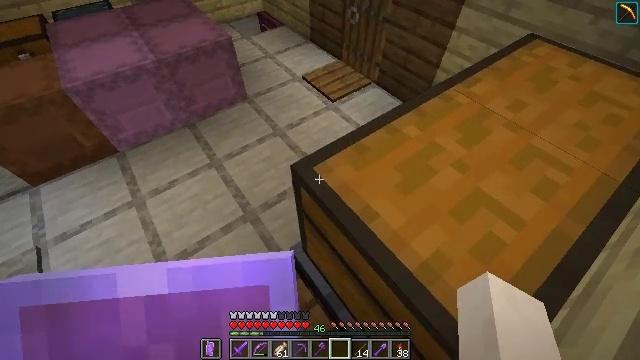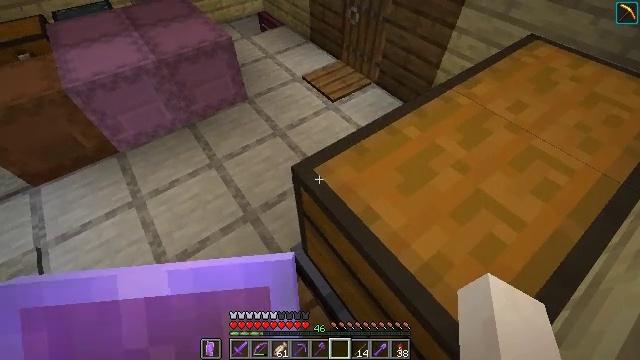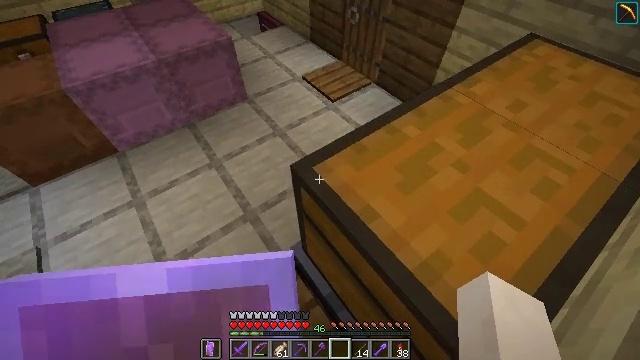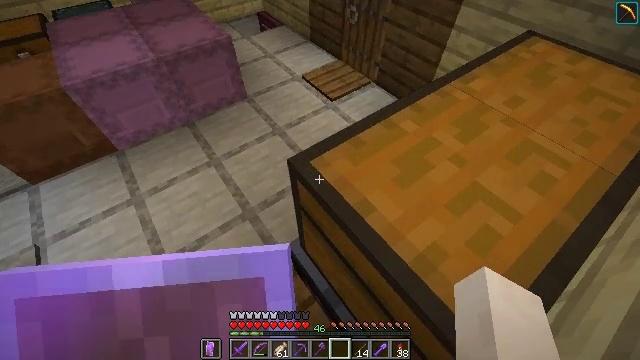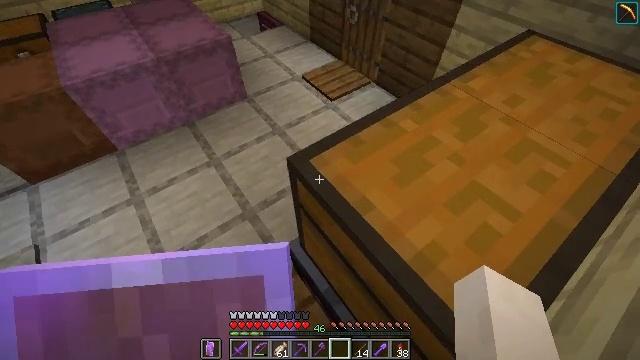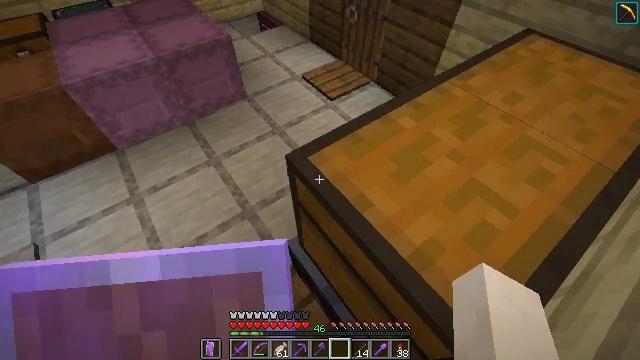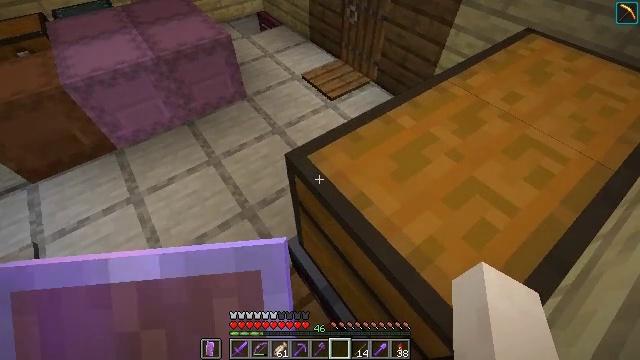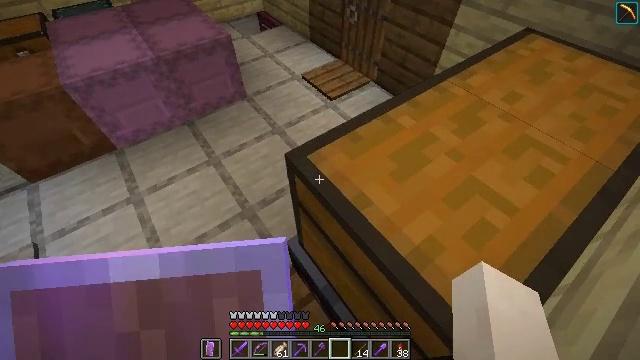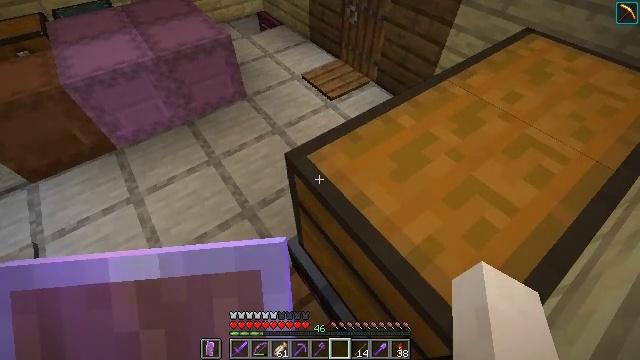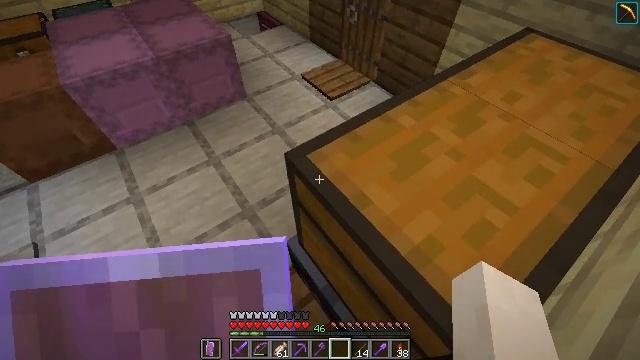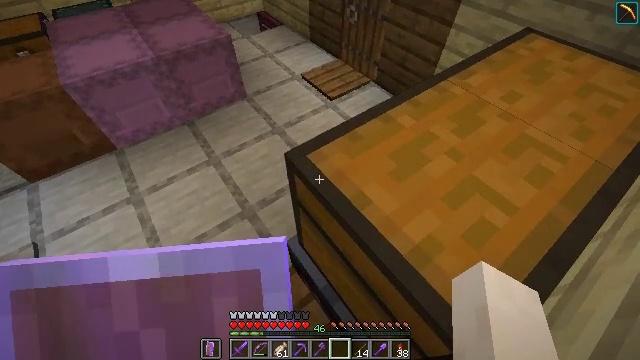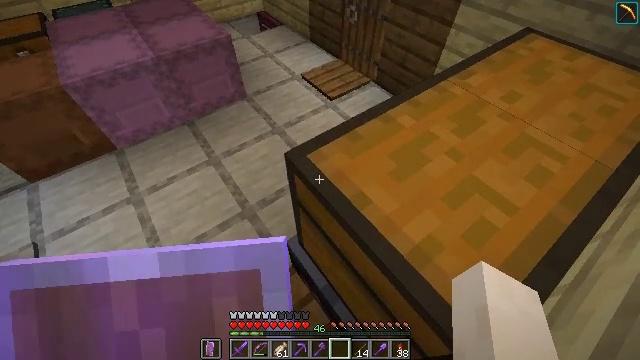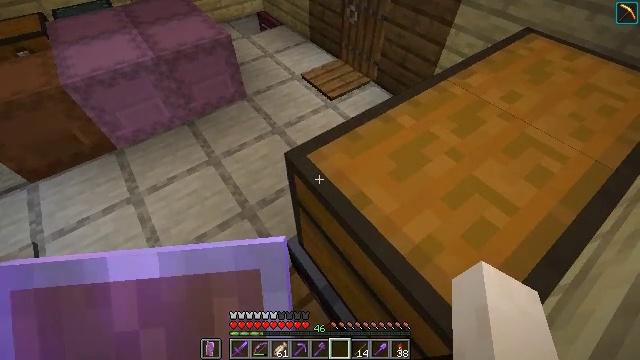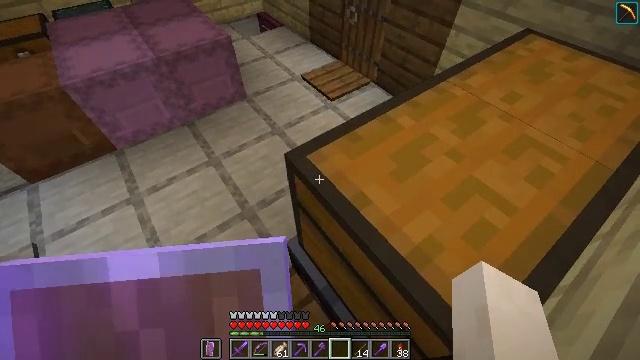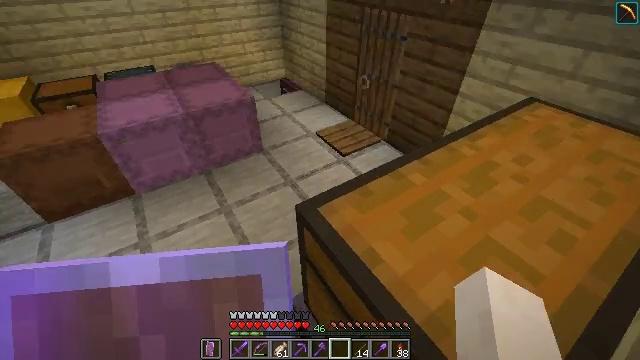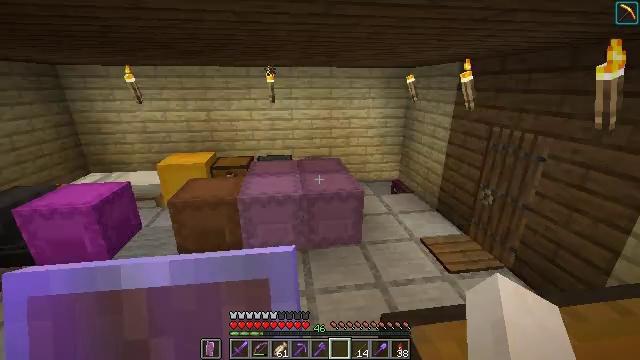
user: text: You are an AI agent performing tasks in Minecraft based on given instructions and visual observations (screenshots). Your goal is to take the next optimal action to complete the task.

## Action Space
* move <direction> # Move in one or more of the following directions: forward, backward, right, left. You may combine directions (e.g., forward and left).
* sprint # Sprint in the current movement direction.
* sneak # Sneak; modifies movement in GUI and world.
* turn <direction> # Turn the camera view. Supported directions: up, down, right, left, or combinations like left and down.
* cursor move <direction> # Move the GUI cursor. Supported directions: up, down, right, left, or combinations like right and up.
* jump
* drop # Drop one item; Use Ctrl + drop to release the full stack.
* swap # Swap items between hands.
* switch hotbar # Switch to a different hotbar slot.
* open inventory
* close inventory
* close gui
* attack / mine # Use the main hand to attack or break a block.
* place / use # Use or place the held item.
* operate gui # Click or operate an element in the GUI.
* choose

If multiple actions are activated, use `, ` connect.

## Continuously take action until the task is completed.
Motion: motion action
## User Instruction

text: Retrieve the shulker box into the inventory.
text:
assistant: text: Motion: move right
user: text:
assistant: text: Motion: no_op
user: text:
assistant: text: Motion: no_op
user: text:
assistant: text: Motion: no_op
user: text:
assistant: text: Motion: no_op
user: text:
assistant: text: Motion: no_op
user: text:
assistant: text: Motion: no_op
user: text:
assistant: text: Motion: no_op
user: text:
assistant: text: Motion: no_op
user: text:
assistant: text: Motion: no_op
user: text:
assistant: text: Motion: no_op
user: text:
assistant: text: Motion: no_op
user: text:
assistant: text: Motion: no_op
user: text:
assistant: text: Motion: turn left and up
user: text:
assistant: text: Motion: turn left and up
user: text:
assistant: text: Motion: turn left and up
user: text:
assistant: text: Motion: turn left and up
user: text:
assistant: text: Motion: no_op
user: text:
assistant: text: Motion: no_op
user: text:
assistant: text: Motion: no_op
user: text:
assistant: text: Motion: no_op
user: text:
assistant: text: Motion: no_op
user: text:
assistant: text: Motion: no_op
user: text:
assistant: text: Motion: no_op
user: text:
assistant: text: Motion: turn right and down
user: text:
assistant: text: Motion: turn right
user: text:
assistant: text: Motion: no_op
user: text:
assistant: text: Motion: no_op
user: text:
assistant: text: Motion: no_op
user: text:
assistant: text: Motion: no_op